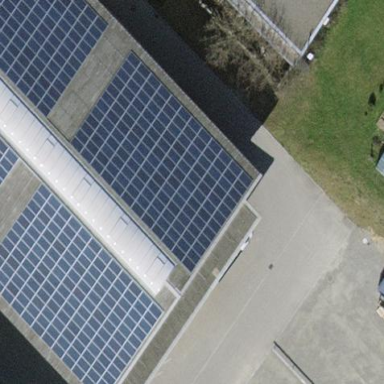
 consisting of solar photovoltaic panels."